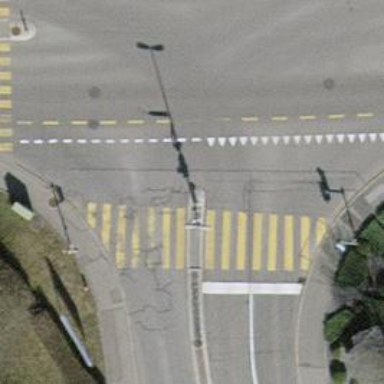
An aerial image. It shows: Marked crossing on footway. The crossing has visible markings.